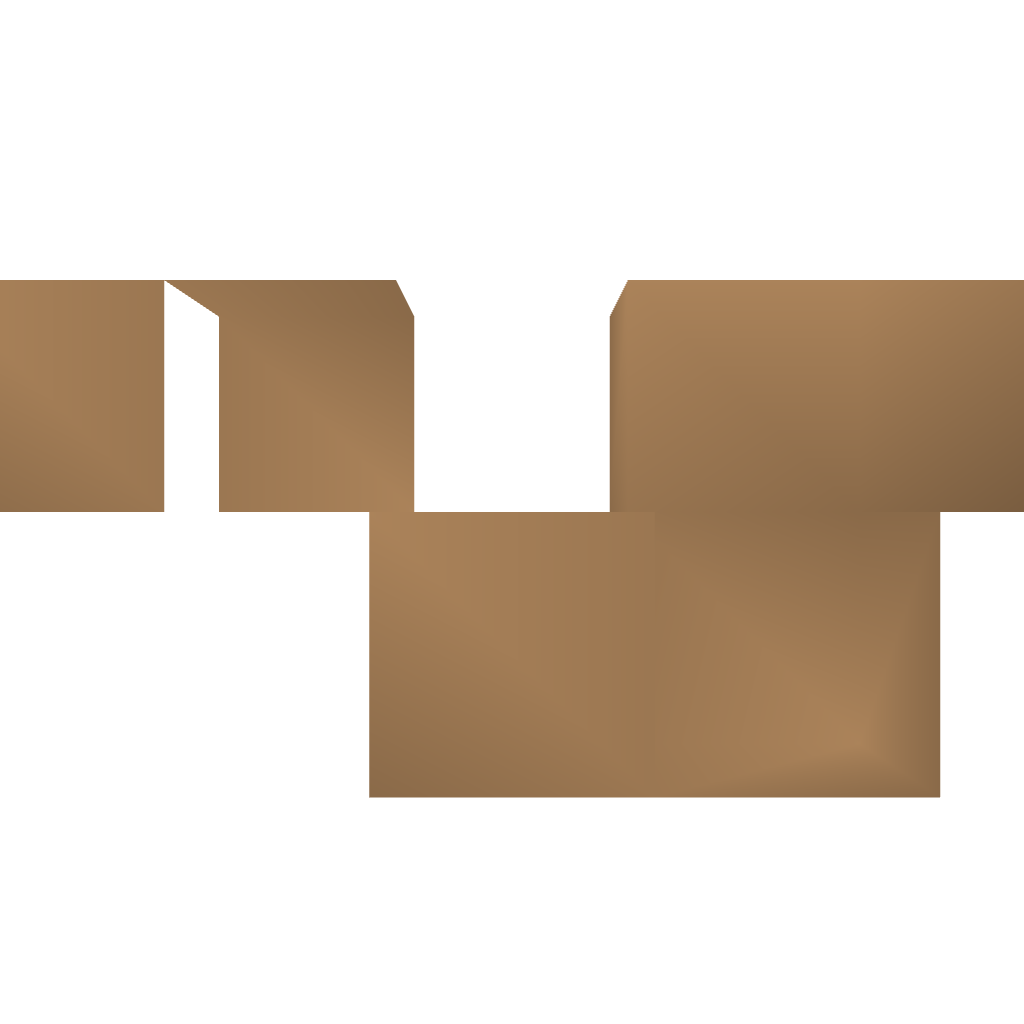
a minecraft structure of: Fireworks Crafting Set bad low quality